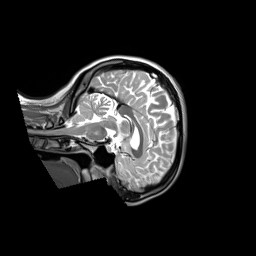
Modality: T2w
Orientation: sagittal
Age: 27
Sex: female
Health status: ill
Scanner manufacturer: siemens
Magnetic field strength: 3 T
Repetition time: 2.8 s
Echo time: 0.326 s